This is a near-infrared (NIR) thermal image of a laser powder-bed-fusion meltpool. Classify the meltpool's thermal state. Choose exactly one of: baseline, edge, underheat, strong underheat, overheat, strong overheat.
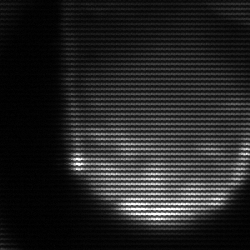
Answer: edge